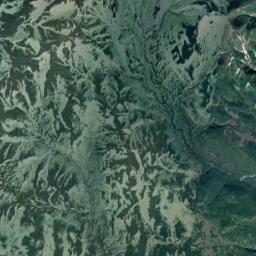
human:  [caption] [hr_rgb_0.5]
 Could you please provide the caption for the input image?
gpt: The snow berg is consist of bare land and white snow .

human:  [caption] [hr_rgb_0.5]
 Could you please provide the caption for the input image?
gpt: The snowberg is covered with glaciers .

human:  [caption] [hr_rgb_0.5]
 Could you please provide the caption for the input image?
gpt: There are many plants on the snowberg .

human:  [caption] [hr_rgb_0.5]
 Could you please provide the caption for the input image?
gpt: The white snow on the snow-capped mountains is veined .

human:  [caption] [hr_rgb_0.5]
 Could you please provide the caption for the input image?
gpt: There are much snow on the snowberg .